Question: I have a conversations node which contains straightforward subnodes such as displayMessage and conversationName, but also larger subnodes such as messages which hold info on all messages sent within the conversation. Is there a way to observe data only from specific subnodes, since I want to fetch data on the imageUrl, name, and displayMessage but I don't want it to fetch data on all the messages since with a giant list of messages it would unnecessarily use up a lot of data.

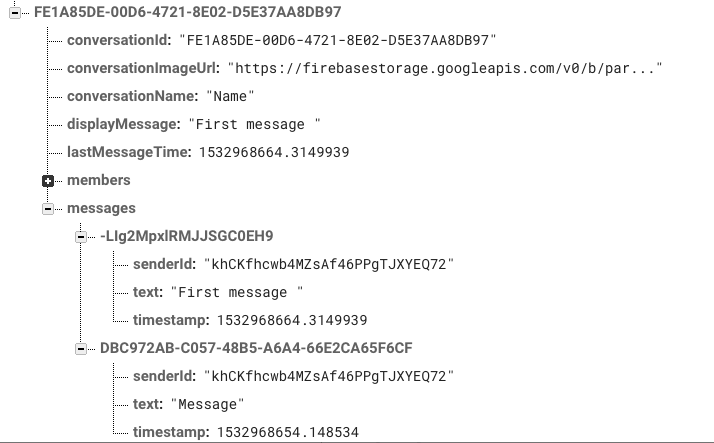
Answer: While the Firebase Database allows you to mix all kinds of content in a single branch, it is typically an anti-pattern if you have multiple entity types in a single branch.
In your example JSON, I see three main data types:
1. The messages for a conversation
2. The metadata for a conversation
3. The members of a conversation
Typically you should model those in three separate top-level lists, where each has the same child keys (the conversation IDs) and then the specific data of that type for each conversation.
'''
conversations
conversation1: { conversationName: "", displayMessage: "",lastMessageTime: <PHONE>.<PHONE> }
conversation2: { conversationName: "", displayMessage: "" }
members
conversation1: { ... }
conversation2: { ... }
messages
conversation1: {
"-Llg...": { ... },
"DBC972...": { ... }
}
conversation2: { ... }
'''